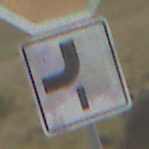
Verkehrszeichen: VerlaufVorfahrtsstrasse7
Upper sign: Stop
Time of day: Midday
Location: Outdoor (Nature)
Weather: PartlyCloudy
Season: NotSpecified
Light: Natural